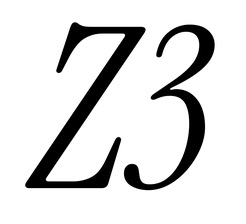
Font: InstrumentSerif-Italic